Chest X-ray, PA view. Patient: 61 years old, sex M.
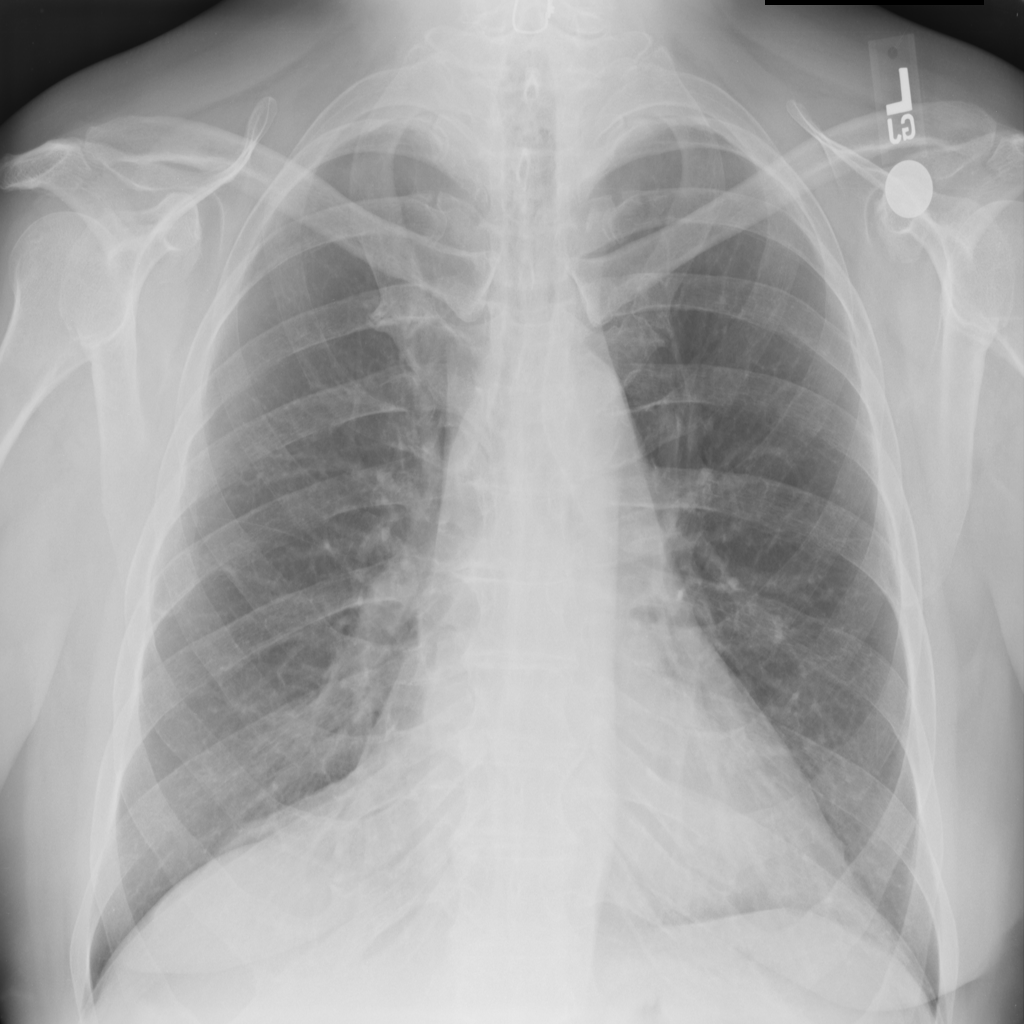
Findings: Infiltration